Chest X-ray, AP view. Patient: 60 years old, sex M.
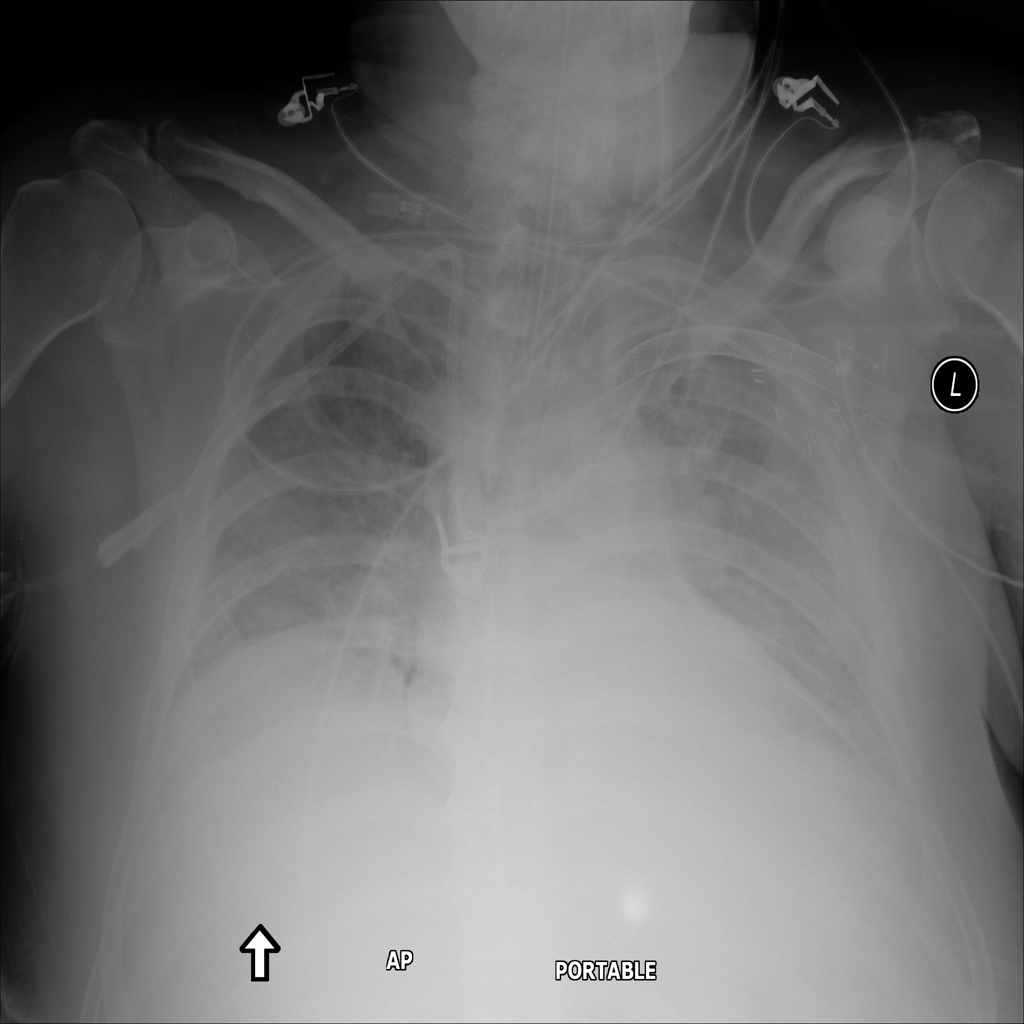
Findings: No Finding